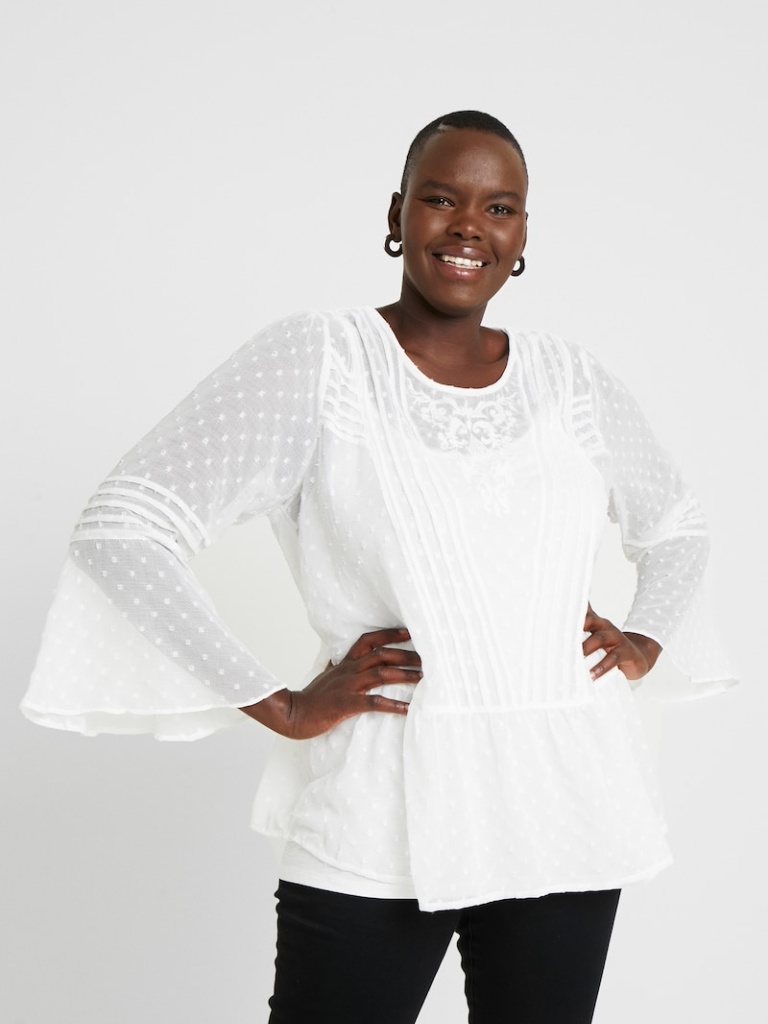
lace relaxed a long-sleeved with the sleeves down hip length Untucked crew blouse